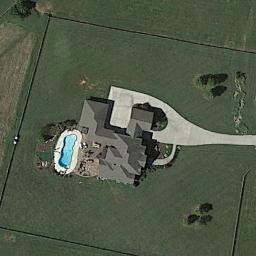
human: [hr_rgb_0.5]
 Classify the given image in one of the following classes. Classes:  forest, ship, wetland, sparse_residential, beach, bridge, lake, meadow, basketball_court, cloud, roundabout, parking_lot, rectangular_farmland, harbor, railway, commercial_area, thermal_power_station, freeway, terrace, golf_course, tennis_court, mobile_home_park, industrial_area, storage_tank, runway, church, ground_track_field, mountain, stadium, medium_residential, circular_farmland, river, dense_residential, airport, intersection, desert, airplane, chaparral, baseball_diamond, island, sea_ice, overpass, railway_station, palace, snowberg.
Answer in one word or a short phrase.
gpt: sparse_residential